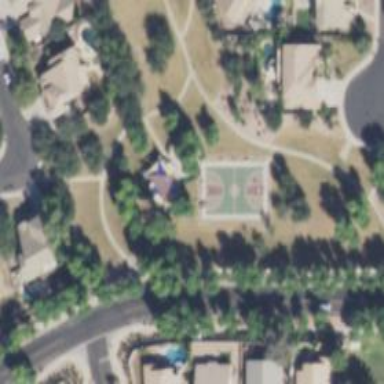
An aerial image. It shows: Lovely park for leisure and relaxation.